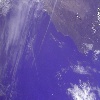
Label: water